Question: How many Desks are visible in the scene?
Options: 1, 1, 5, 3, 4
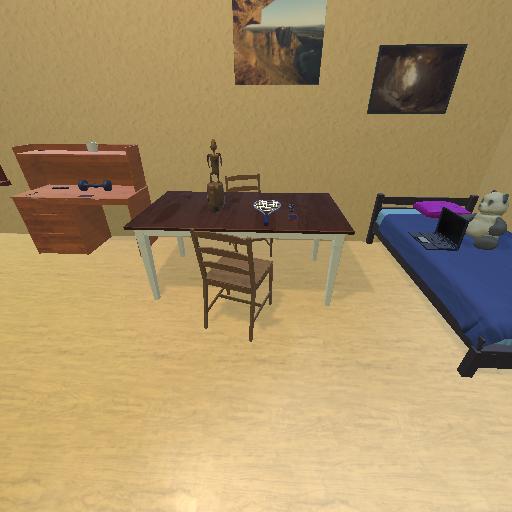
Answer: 1